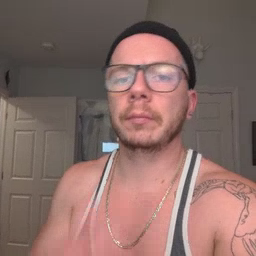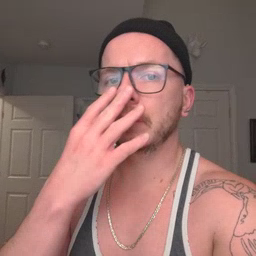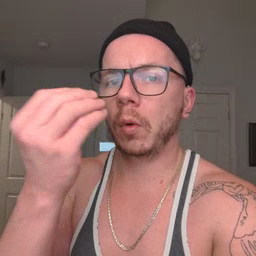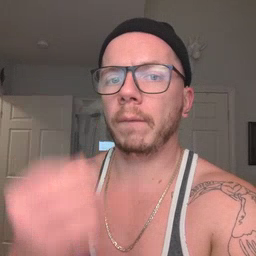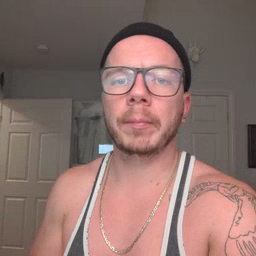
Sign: wolf